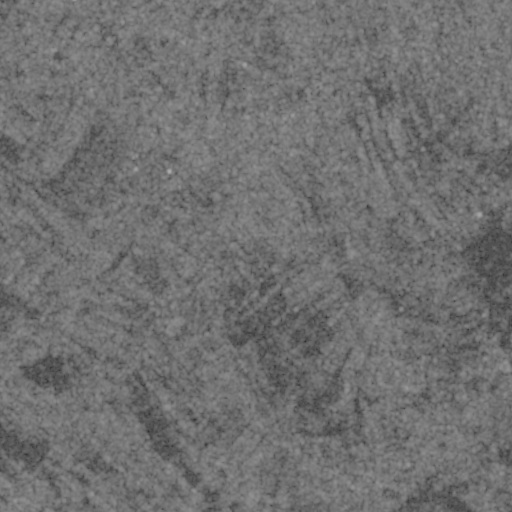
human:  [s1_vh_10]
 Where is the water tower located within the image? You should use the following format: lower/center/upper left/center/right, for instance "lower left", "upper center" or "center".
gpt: The water tower is located in the upper left of the image.
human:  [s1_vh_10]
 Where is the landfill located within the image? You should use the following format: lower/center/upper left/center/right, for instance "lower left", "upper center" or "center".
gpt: There is no landfill in the image.

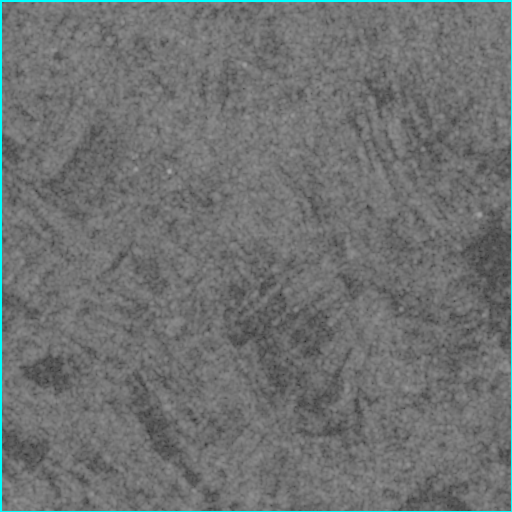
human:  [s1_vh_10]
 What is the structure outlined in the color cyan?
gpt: The structure outlined in cyan is a crop field.
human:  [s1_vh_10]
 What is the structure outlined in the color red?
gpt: There is no red outline.